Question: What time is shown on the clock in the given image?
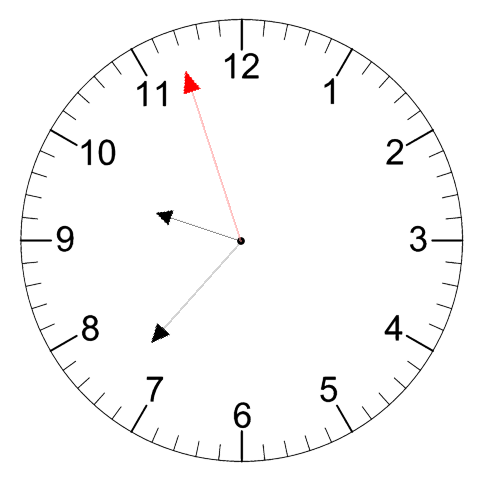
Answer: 09:36:57